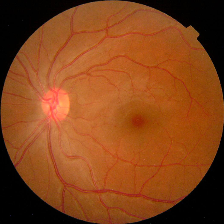
Diabetic retinopathy grade: No DR